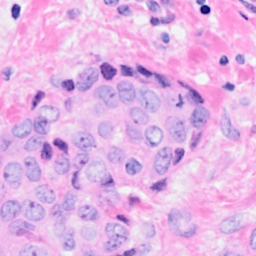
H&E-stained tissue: Breast